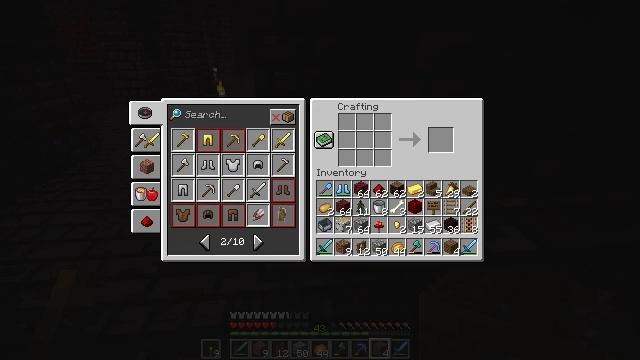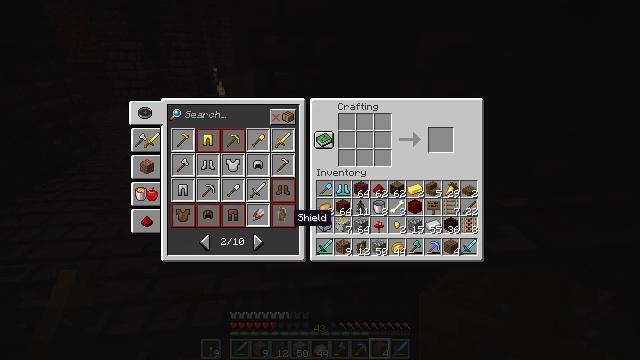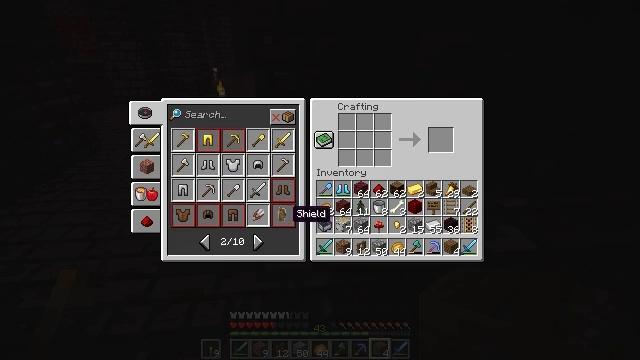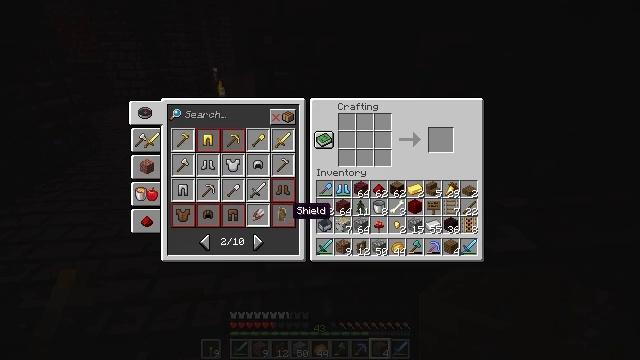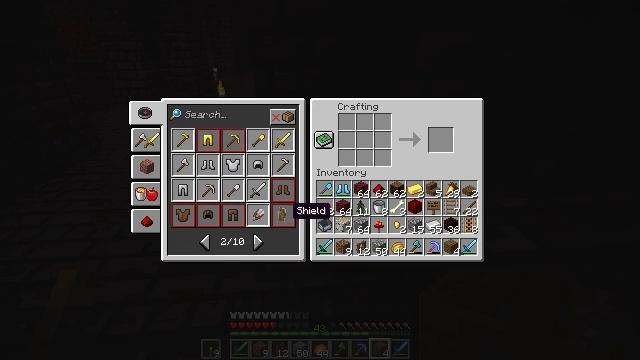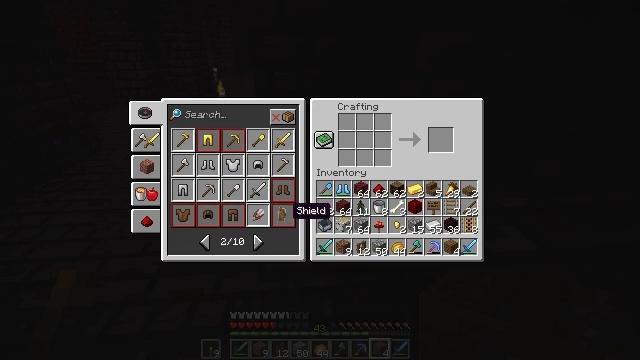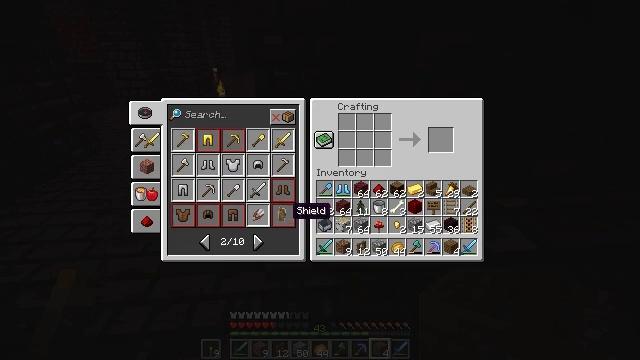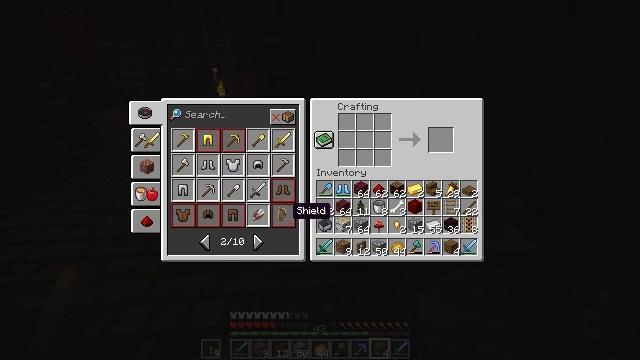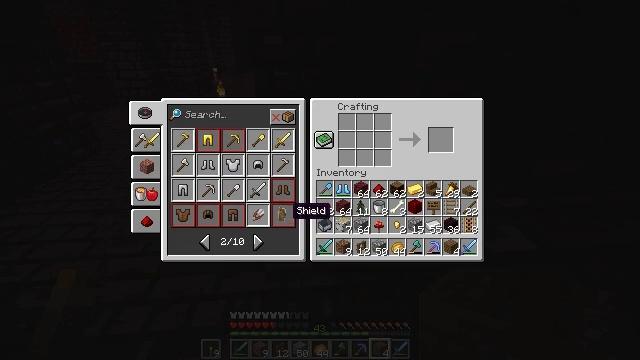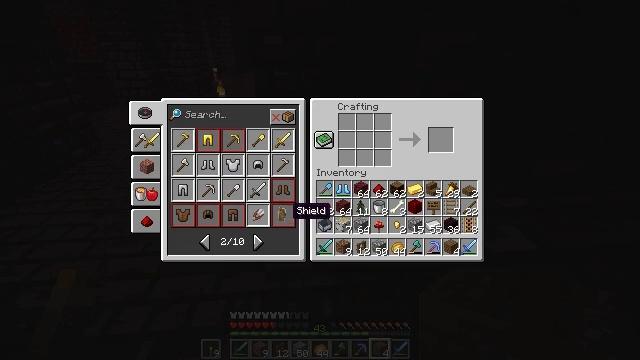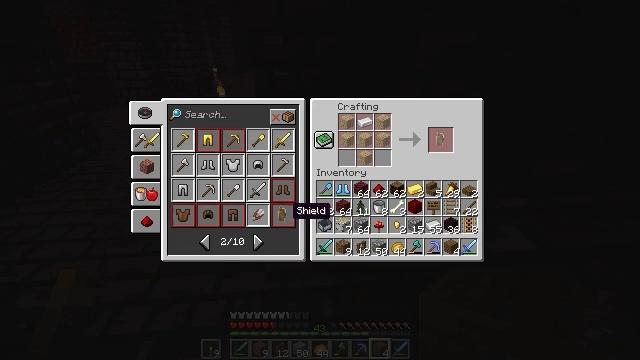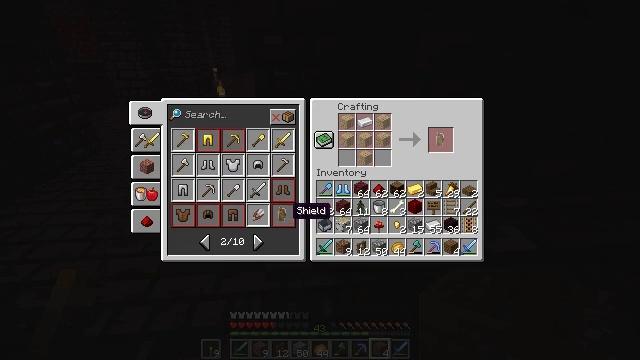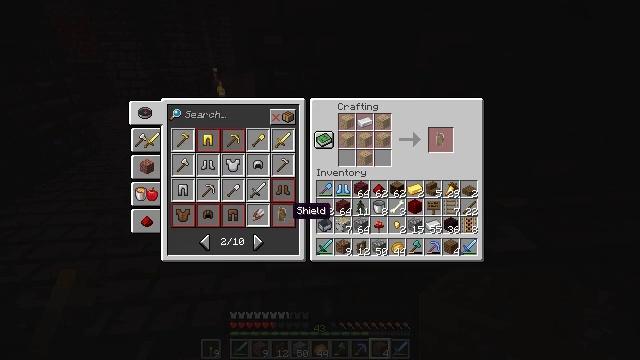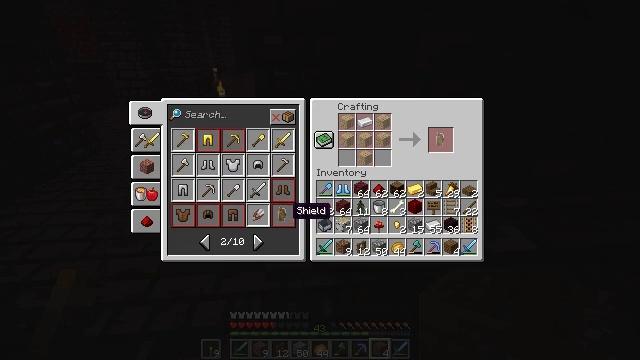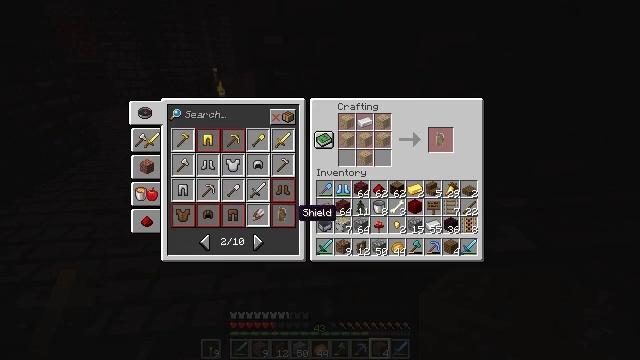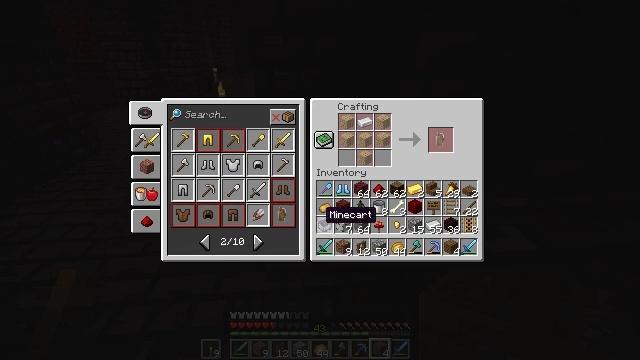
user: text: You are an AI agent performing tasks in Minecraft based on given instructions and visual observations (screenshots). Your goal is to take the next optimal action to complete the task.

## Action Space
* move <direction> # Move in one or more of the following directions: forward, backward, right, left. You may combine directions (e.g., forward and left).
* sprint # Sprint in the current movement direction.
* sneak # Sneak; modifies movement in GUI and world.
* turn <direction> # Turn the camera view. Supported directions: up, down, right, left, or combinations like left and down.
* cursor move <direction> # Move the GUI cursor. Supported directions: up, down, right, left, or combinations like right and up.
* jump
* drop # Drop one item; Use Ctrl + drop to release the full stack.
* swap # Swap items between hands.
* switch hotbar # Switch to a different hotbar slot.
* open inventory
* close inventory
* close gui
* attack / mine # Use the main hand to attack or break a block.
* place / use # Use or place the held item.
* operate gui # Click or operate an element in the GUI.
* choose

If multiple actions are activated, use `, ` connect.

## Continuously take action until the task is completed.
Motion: motion action
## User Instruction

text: Remove a crimson fungus from the inventory.
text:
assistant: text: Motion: no_op
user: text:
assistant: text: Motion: no_op
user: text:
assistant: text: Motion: no_op
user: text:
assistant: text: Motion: no_op
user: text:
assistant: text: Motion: operate gui
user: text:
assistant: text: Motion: operate gui
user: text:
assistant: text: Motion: operate gui
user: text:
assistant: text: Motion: no_op
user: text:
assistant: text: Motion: no_op
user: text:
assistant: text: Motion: no_op
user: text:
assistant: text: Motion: no_op
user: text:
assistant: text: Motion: no_op
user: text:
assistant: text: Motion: no_op
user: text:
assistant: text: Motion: no_op
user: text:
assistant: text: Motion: cursor move right
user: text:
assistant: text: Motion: cursor move right
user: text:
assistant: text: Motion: cursor move right and up
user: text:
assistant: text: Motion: cursor move right and up
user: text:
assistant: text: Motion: no_op
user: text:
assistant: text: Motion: no_op
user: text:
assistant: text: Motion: no_op
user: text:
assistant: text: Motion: no_op
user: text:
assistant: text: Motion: no_op
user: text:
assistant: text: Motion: no_op
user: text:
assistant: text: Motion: no_op
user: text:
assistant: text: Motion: no_op
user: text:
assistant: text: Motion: no_op
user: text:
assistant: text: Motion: no_op
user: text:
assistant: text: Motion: no_op
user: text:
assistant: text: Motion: no_op